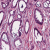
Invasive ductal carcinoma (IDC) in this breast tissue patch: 1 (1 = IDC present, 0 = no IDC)